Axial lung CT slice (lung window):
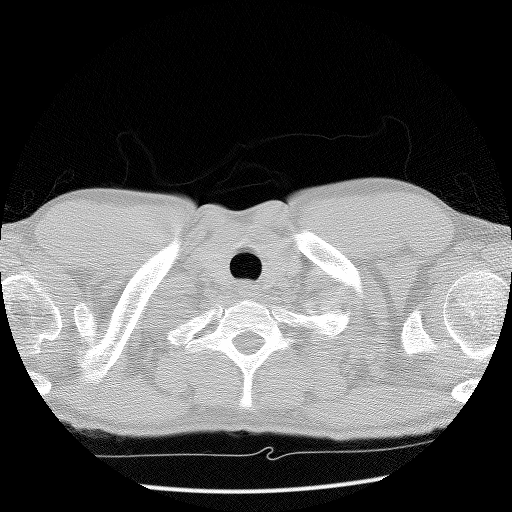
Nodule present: no